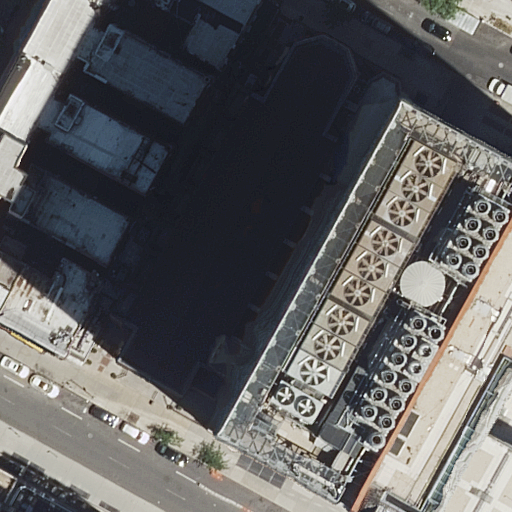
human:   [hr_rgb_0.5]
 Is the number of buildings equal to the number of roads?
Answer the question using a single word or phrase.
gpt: no

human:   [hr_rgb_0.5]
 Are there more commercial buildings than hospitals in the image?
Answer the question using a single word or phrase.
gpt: no

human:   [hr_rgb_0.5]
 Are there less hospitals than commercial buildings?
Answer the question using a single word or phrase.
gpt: no

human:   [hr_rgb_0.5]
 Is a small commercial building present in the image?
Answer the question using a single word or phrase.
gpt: no

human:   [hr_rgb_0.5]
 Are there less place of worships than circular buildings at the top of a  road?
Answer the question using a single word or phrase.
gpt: no

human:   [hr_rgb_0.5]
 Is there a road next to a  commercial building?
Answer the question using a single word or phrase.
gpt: no

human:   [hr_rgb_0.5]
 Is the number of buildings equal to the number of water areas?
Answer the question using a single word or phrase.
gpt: no

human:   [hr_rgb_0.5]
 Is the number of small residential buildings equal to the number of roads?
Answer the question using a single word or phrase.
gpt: no

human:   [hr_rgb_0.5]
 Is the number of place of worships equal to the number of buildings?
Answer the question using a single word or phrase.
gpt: no

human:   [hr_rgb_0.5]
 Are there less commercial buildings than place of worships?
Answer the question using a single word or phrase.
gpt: yes

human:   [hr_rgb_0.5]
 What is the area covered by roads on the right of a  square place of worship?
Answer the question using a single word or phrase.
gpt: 0m2

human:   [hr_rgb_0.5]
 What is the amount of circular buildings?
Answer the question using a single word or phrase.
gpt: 0

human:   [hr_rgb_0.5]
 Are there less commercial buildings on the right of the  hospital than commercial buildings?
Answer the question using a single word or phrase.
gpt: no

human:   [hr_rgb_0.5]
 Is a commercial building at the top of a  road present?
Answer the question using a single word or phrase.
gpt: no

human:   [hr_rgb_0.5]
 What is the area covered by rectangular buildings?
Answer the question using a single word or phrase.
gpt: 2365m2

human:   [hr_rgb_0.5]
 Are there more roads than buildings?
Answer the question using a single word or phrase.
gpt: no

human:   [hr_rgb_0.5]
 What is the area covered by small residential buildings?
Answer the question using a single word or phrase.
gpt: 0m2

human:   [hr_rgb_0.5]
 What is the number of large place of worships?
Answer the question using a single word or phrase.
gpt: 1

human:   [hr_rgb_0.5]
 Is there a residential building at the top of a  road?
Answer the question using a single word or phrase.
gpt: yes

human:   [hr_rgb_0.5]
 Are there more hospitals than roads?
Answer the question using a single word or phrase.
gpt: no

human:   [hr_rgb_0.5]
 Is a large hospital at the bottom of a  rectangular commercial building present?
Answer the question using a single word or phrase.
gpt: no

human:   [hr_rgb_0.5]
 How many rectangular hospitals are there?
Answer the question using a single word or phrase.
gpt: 1

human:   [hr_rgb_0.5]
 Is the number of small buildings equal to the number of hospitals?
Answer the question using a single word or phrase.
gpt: no

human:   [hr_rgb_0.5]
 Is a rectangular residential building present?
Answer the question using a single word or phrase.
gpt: yes

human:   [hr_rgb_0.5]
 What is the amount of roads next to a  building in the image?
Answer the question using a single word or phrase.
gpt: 2

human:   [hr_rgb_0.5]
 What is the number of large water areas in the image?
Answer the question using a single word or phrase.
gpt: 0

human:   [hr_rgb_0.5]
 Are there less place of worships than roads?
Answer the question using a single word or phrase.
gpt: yes

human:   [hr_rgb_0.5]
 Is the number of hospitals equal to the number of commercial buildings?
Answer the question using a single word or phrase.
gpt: no

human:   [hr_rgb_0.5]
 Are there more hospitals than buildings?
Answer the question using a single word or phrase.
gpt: no

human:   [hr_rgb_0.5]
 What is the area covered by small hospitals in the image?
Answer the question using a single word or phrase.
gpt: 0m2

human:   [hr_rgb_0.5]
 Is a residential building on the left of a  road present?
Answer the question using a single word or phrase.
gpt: yes

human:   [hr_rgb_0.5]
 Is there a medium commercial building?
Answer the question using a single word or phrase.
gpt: no

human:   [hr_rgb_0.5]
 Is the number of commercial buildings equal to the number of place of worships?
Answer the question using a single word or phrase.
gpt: no

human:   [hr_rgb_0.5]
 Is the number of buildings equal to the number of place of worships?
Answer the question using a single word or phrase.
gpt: no

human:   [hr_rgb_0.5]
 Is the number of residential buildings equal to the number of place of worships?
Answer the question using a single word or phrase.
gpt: no

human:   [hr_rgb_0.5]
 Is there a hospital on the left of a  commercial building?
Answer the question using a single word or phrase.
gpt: no